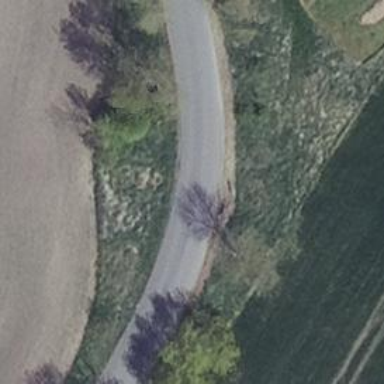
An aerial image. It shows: Unclassified road with asphalt surface.